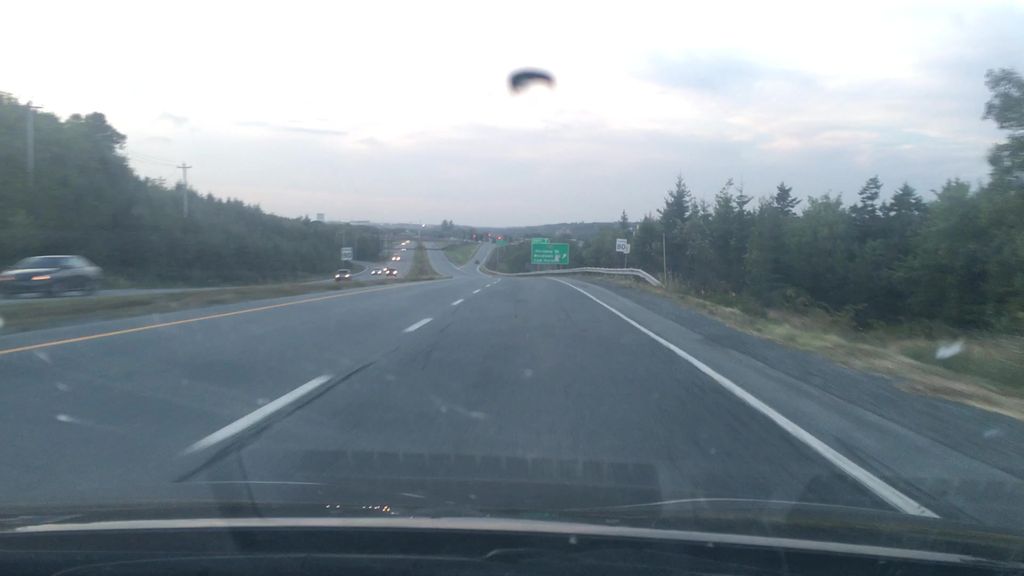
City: halifax